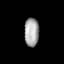
Tissue: lung
Cell type: T cells
Senescence score: 0.1901
Nuclear area (px): 402
Mean DAPI intensity: 167.41